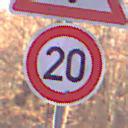
Verkehrszeichen: Geschwindigkeit20
Zusatzzeichen oben: Gefahrenstelle
Umgebung: Outdoor, Nature
Tageszeit: SunriseSunset
Wetter: Clear
Licht: Natural
Jahreszeit: Autumn
Kontrast: HighContrast